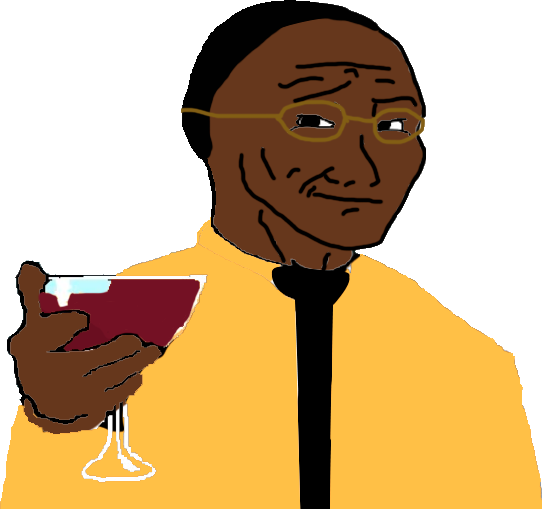
Label: 5_Blackjak